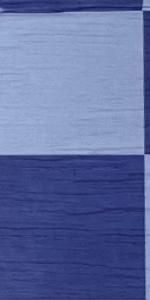
Label: Empty